Interaction volume radius: 10 \u00c5
Interaction volume height: 20 \u00c5
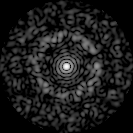
Disorder parameter: 0.8484